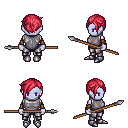
a pixel art fantasy rpg character, female body template, dark elf, purple skin, steel chest armor, metal pants, ruby red pixie cut hairstyle, leather bracers, metal boots, spear, four views (front, back, left, right), 2x2 character sprite sheet, small pixel art, hard edges, no anti-aliasing